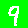
Digit: 9